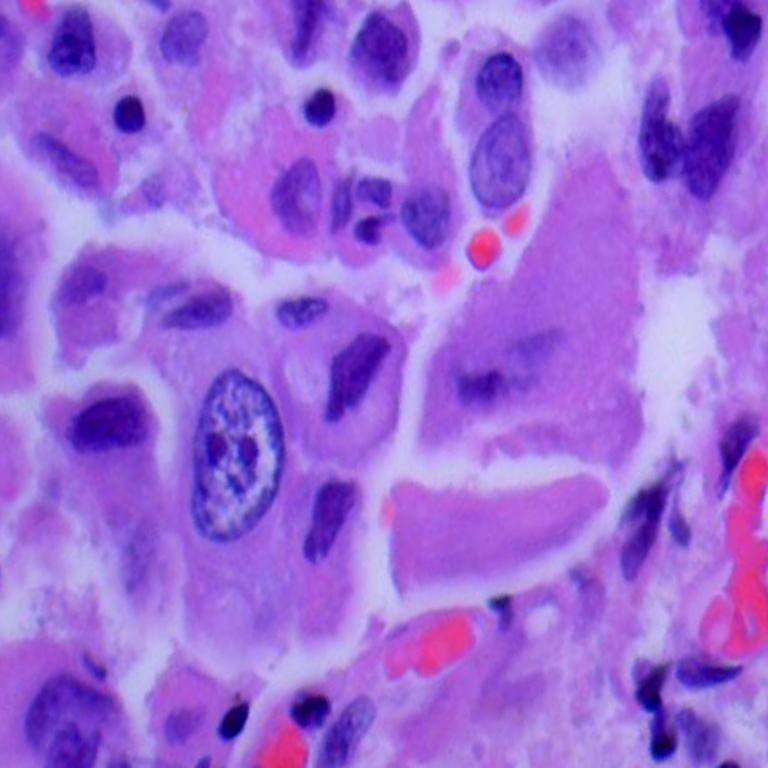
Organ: lung
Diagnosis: adenocarcinomas